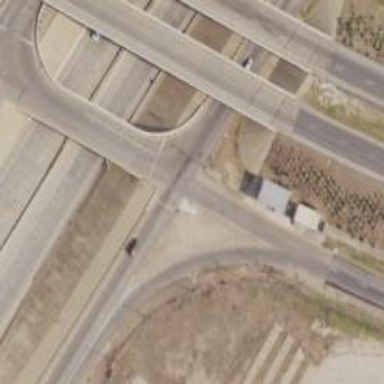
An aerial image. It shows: Secondary road with frontage road crossing bridge.